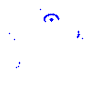
Particle: proton